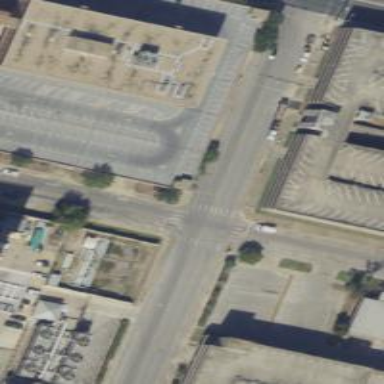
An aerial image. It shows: Marked footway crossing with zebra crossing sign.